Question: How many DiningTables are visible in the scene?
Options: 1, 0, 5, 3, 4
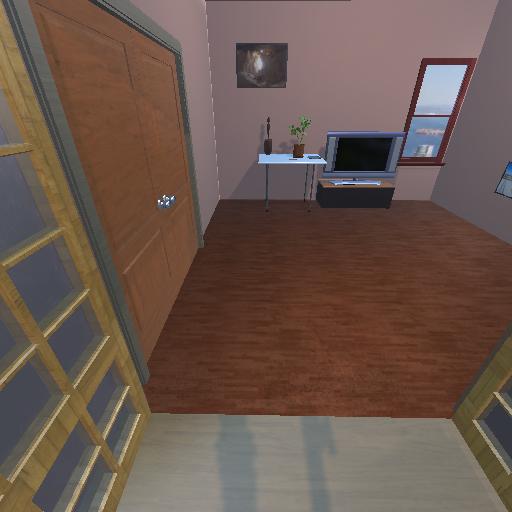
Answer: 1